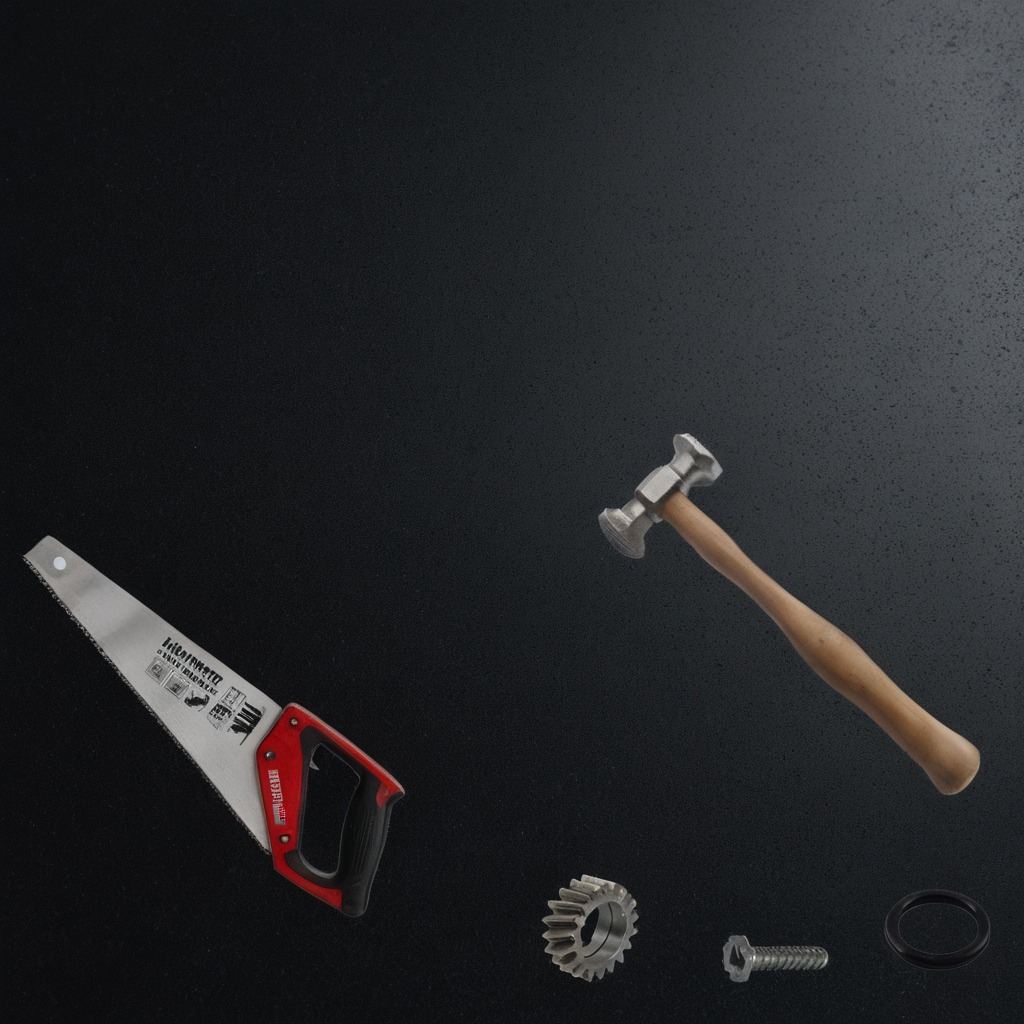
A rubber o-ring, a steel gear with teeth, a hammer, a metal machine screw, and a handheld metal saw are lying on the clean granite tabletop covered with a black rubber mat inside a workshop at night dim ambient light soft shadows worn but beneath the mat.